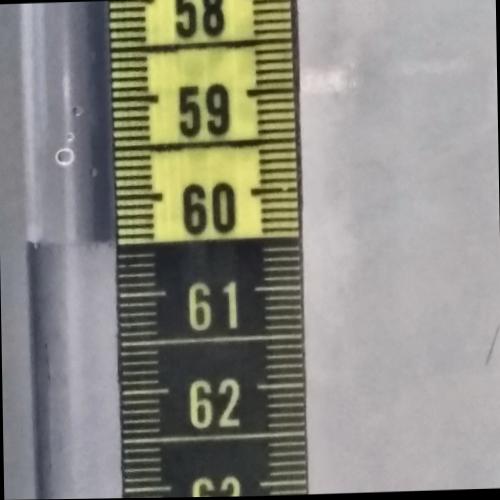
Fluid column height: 60.5 cm